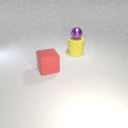
large red rubber cube to the left of large yellow rubber cylinder